Interaction volume radius: 10 \u00c5
Interaction volume height: 25 \u00c5
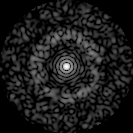
Disorder parameter: 0.8487